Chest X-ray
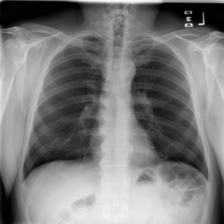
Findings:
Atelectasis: negative
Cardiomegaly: negative
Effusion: negative
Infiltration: negative
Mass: negative
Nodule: negative
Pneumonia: negative
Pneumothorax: negative
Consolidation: negative
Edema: negative
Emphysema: negative
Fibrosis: negative
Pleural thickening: negative
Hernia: negative